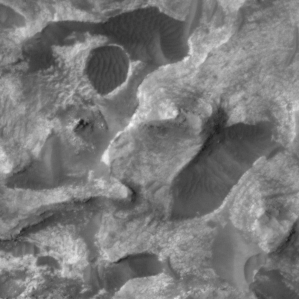
Label: non_frost